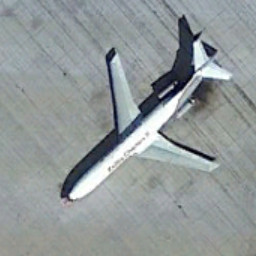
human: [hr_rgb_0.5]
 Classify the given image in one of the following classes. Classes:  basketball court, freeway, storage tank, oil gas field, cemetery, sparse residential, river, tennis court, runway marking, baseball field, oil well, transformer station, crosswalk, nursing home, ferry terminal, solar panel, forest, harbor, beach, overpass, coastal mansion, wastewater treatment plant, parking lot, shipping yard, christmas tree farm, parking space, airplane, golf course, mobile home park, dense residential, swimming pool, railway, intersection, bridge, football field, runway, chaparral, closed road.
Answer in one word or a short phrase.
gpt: airplane